Question: It's difficult to describe my problem in a few words!
This is what I am trying to achieve.

Object #1 normally fills up the width of its parent.
It can be minimised to a fraction of its former width, and when that happens, it is in its parent. Object #2 should automatically slide up to fill the gap, and is ..
I have tried various stackpanels, wrappanels, and dockpanels - but can't figure out the layout issue.
Is there a method to allow this behaviour without lots of ugly maths in code-behind?
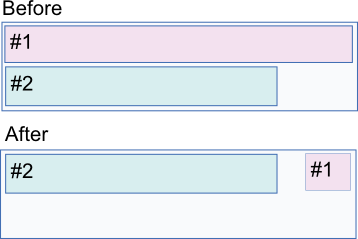
Answer: Well, I came up with something. Perhaps not the most elegant in the world - but it works for my use-case.
'''
public class CollapsingPanel : Panel
{
/// <summary>
/// parents are supposed to ask their children what their desired size is, given an available size
/// </summary>
/// <param name="availableSize"></param>
/// <returns></returns>
protected override Size MeasureOverride(Size availableSize)
{
var availableSizeOnThisLine = new Rect(new Point(0, 0), new Size(availableSize.Width, 0));
var panelDesiredSize = new Size(availableSize.Width, 0);
foreach (FrameworkElement child in InternalChildren)
{
child.Measure(availableSize);
var childSize = child.DesiredSize;
if (childSize.Width > availableSizeOnThisLine.Size.Width)
{
// this child will overflow this line: New line!
panelDesiredSize.Height += availableSizeOnThisLine.Height;
availableSizeOnThisLine = new Rect(new Point(0, panelDesiredSize.Height), new Size(availableSize.Width, childSize.Height));
availableSizeOnThisLine.Width -= childSize.Width; // subtract this area/width
availableSizeOnThisLine.Height = childSize.Height;
}
else
{
// this child will fit on this line..
var thisChildRectangle = new Rect(childSize);
if (child.HorizontalAlignment == HorizontalAlignment.Left)
{
thisChildRectangle.Location = new Point(availableSizeOnThisLine.Left, availableSizeOnThisLine.Top);
availableSizeOnThisLine.Location.Offset(childSize.Width, 0); // move to the right
}
else if (child.HorizontalAlignment == HorizontalAlignment.Right)
{
thisChildRectangle.Location = new Point(availableSizeOnThisLine.Right - childSize.Width, availableSizeOnThisLine.Top);
}
child.Arrange(thisChildRectangle);
availableSizeOnThisLine.Width -= childSize.Width; // subtract child's width from avbailable space
availableSizeOnThisLine.Height = Math.Max(availableSizeOnThisLine.Height, childSize.Height);
panelDesiredSize.Height = Math.Max(childSize.Height, panelDesiredSize.Height);
}
}
return panelDesiredSize;
}
/// <summary>
/// parents position their children and tell their children how much size they are actually getting
/// </summary>
/// <param name="finalSize"></param>
/// <returns></returns>
protected override Size ArrangeOverride(Size finalSize)
{
var availableSizeOnThisLine = new Rect(new Point(0, 0), new Size(finalSize.Width, 0));
foreach (FrameworkElement child in InternalChildren)
{
var childSize = child.DesiredSize;
if (childSize.Width > availableSizeOnThisLine.Size.Width)
{
// going to wrap around
var thisChildRectangle = new Rect(child.DesiredSize);
availableSizeOnThisLine = new Rect(new Point(0, availableSizeOnThisLine.Height), new Size(finalSize.Width, childSize.Height));
if (child.HorizontalAlignment == HorizontalAlignment.Right)
{
thisChildRectangle.Location = new Point(availableSizeOnThisLine.Right - thisChildRectangle.Width, availableSizeOnThisLine.Top);
}
else if (child.HorizontalAlignment == HorizontalAlignment.Left)
{
thisChildRectangle.Location = new Point(availableSizeOnThisLine.Left, availableSizeOnThisLine.Top);
}
child.Arrange(thisChildRectangle);
}
else
{
// put on this line
var thisChildRectangle = new Rect(child.DesiredSize);
if (child.HorizontalAlignment == HorizontalAlignment.Right)
{
thisChildRectangle.Location = new Point(availableSizeOnThisLine.Right - thisChildRectangle.Width, availableSizeOnThisLine.Top);
}
else if (child.HorizontalAlignment == HorizontalAlignment.Left)
{
thisChildRectangle.Location = new Point(availableSizeOnThisLine.Left, availableSizeOnThisLine.Top);
}
child.Arrange(thisChildRectangle);
availableSizeOnThisLine.Width -= thisChildRectangle.Width; // subtract child's width from avbailable space
}
availableSizeOnThisLine.Height = Math.Max(childSize.Height, availableSizeOnThisLine.Height);
}
return finalSize;
}
'''